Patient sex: M
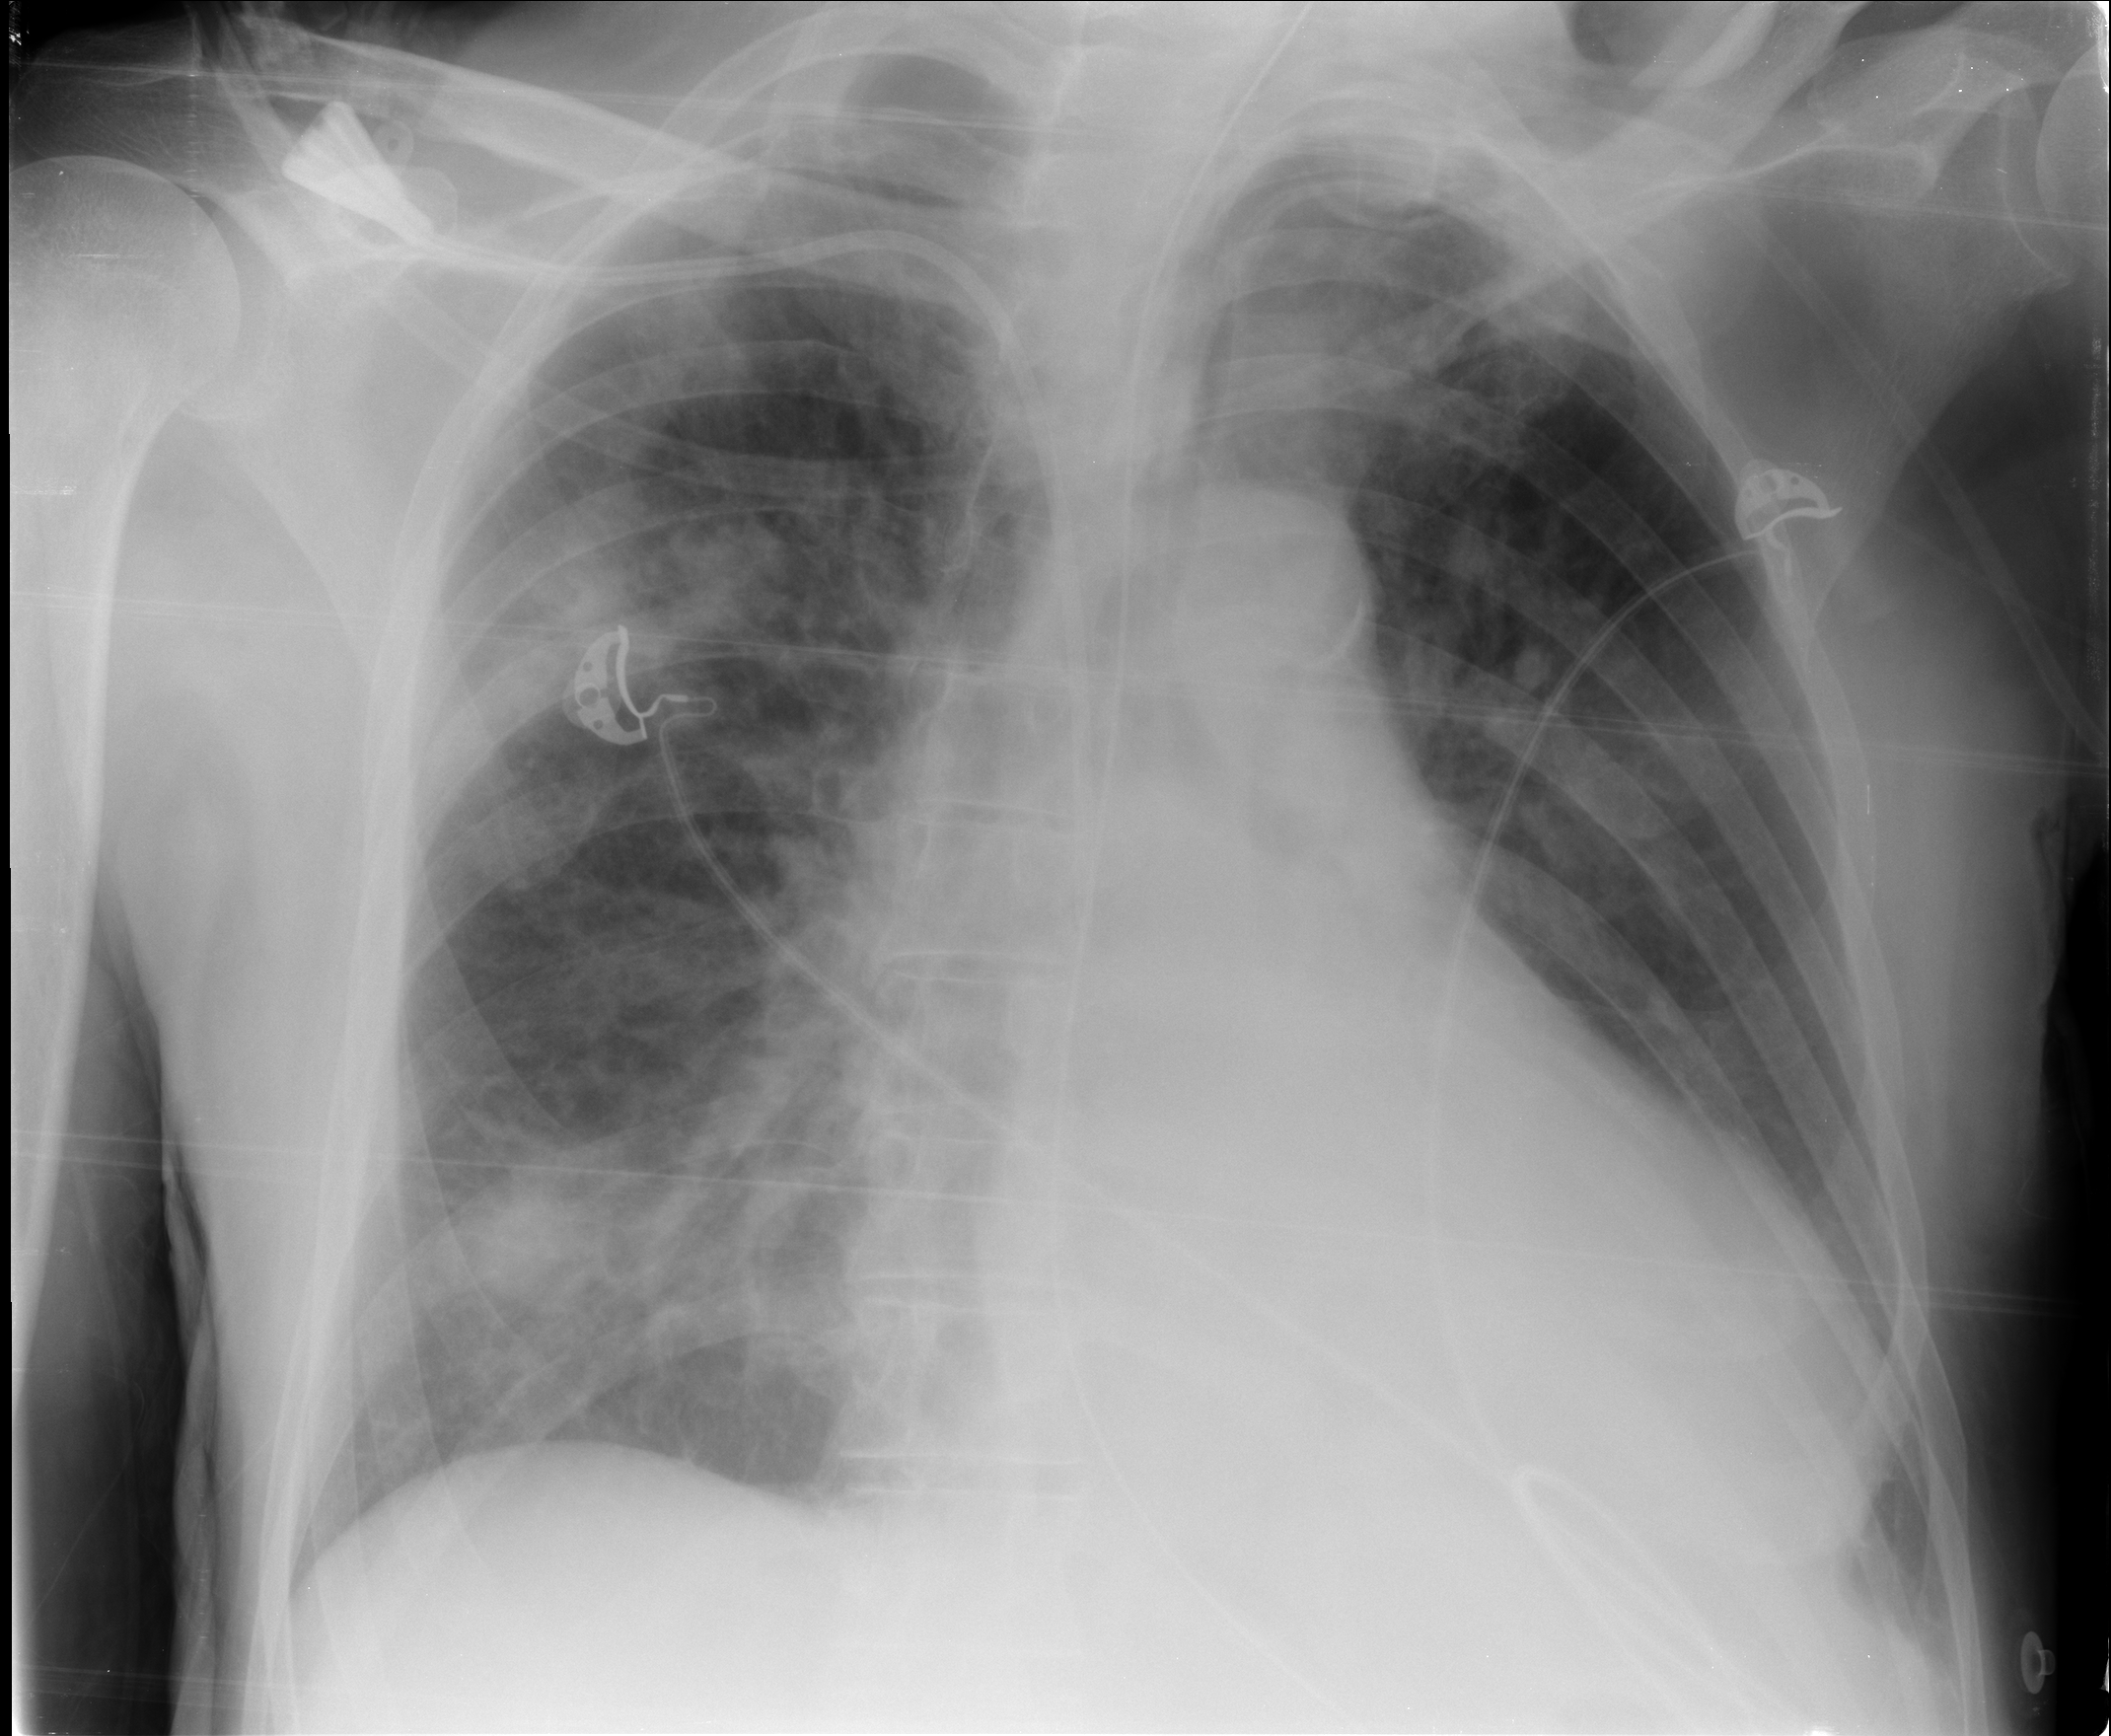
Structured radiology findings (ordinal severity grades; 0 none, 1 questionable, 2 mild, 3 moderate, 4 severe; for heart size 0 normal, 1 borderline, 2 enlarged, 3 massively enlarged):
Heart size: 0
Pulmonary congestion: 0
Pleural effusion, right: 0
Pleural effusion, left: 0
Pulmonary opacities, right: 3
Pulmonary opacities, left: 1
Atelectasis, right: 2
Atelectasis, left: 0